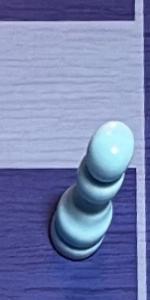
Label: Pawn_White